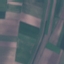
Label: AnnualCrop